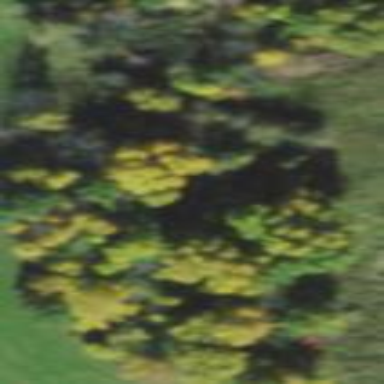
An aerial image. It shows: Forest area.